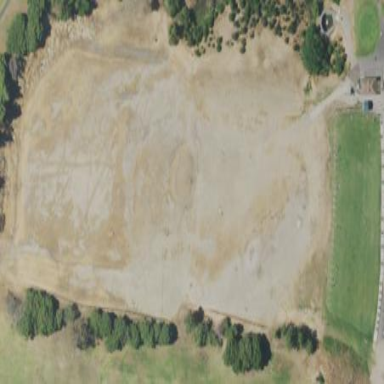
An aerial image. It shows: Grassy area used as driving range for golf.